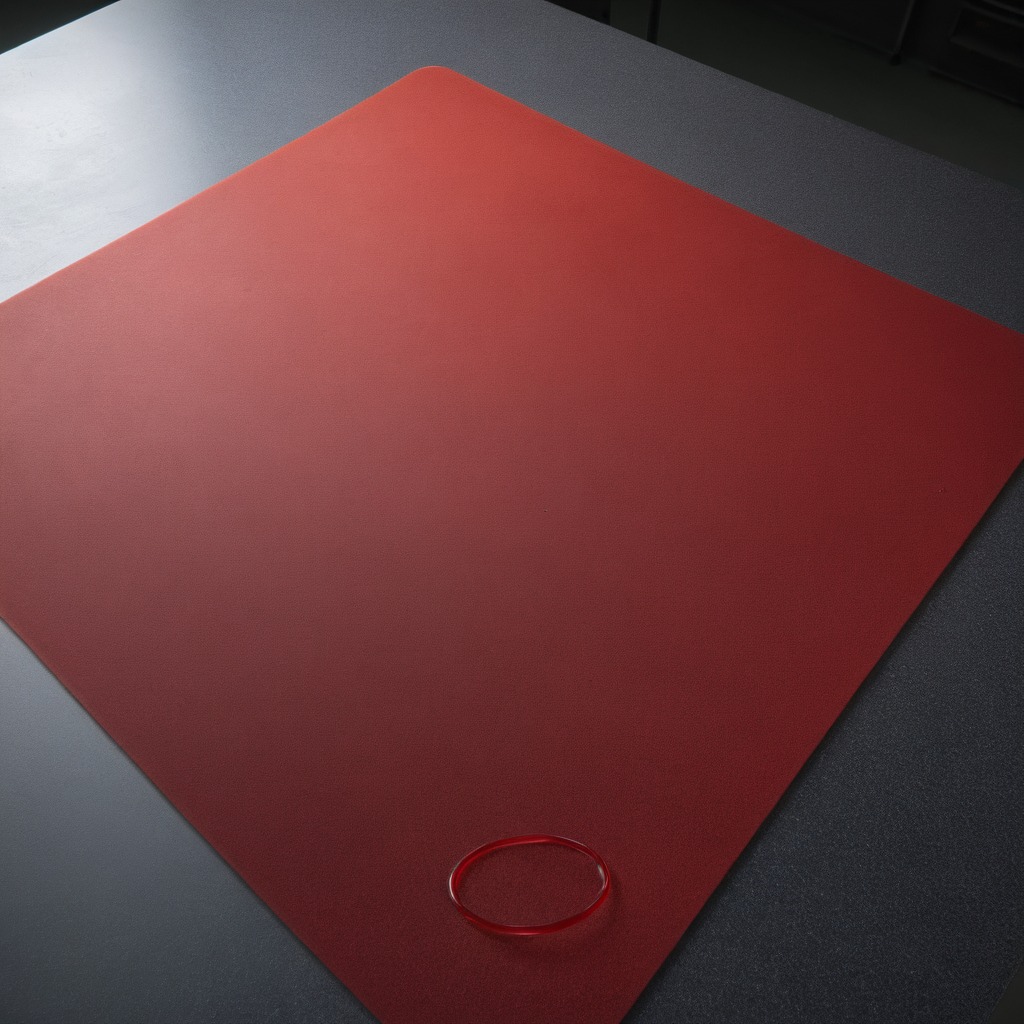
A rubber O-ring lying on the granite tabletop.